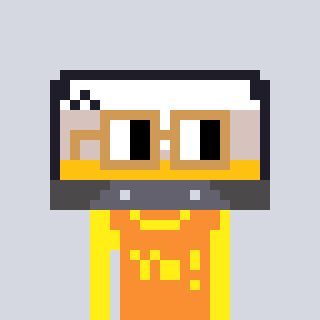
a pixel art character with square brown glasses, a cassette tape-shaped head and a orange-colored body on a cool background